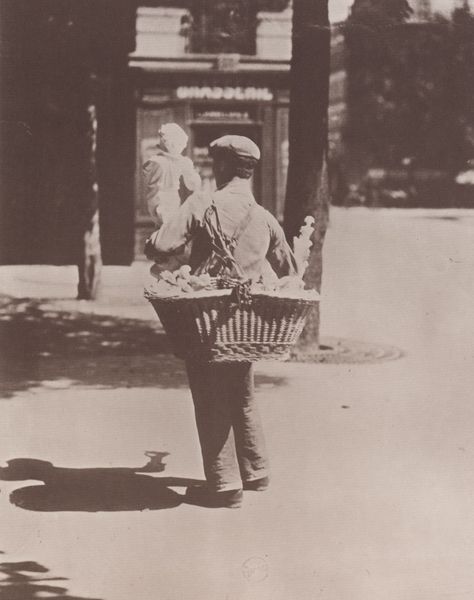
Titel: Leben und Arbeitswelt, Gipsgießer
Künstler: Jean Eugène Auguste Atget
Standort: Paris
Institution: Bibliothèque Nationale, Cabinet des Estampes
Schlagwörter: mann, schatten, licht, rücken, strasse, gebäude, kappe, baumstamm, händler, schulter, platz, korb, foto, rückenfigur, kiosk, gurt, schaten, schirmmütze, waren, hándler